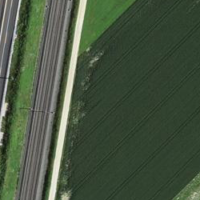
EUNIS habitat code: 57
Species observed at this site:
Buteo buteo
Falco tinnunculus
Ardea alba